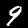
Digit: 9